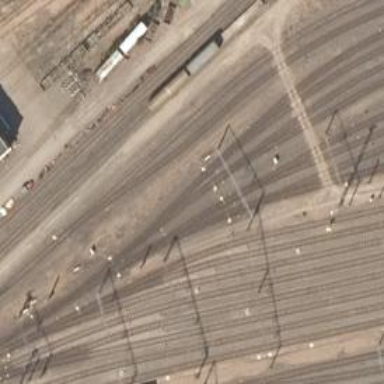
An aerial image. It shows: Rail yard with electrified contact lines for the railway.